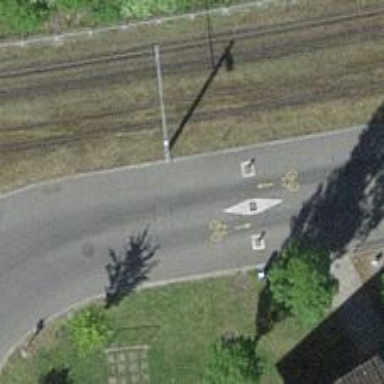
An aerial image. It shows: Rising bollard is in place as barrier.